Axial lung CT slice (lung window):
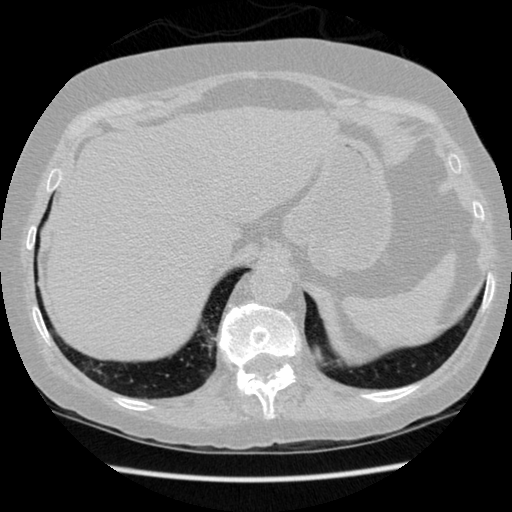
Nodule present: no